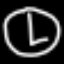
Label: clock